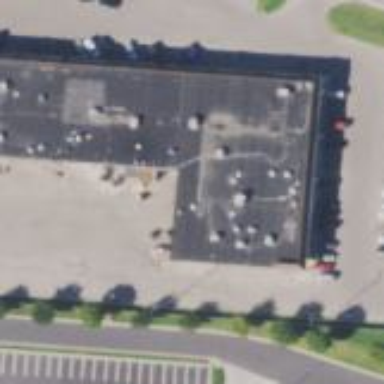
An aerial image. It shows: Close-up view of roof part of building.